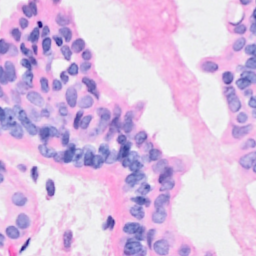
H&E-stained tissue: Breast